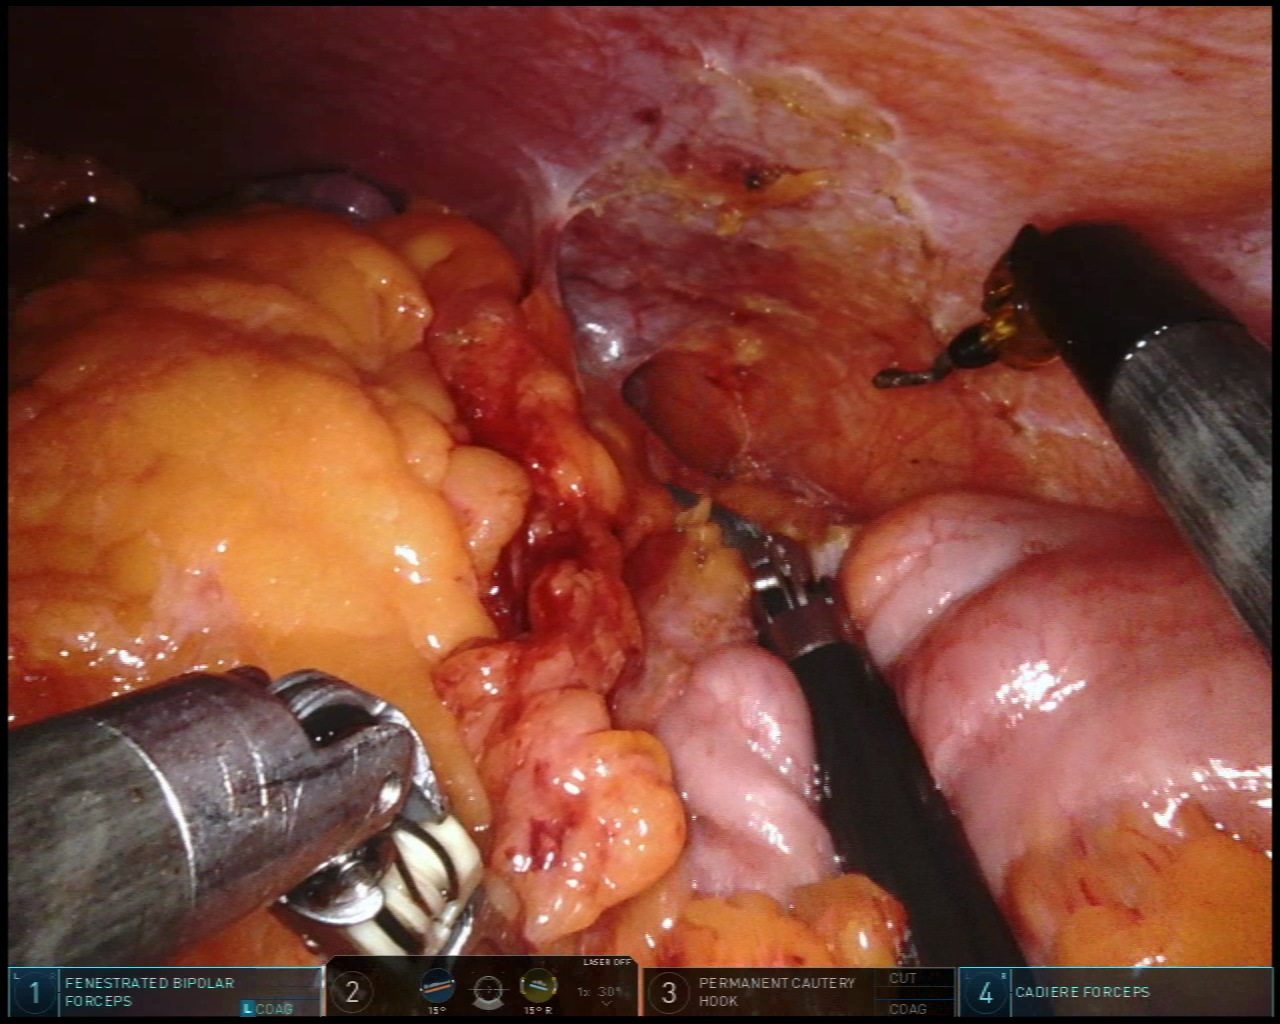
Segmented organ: spleen
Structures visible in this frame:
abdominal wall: yes
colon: yes
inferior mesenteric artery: no
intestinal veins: no
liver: no
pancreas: no
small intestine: no
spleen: yes
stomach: no
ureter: no
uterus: no
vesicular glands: no